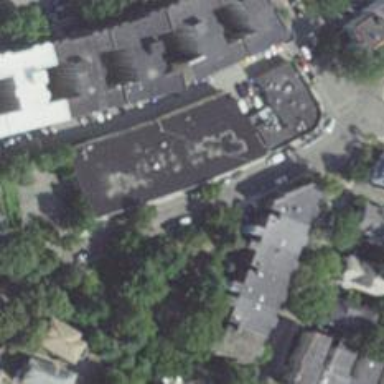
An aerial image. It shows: School.